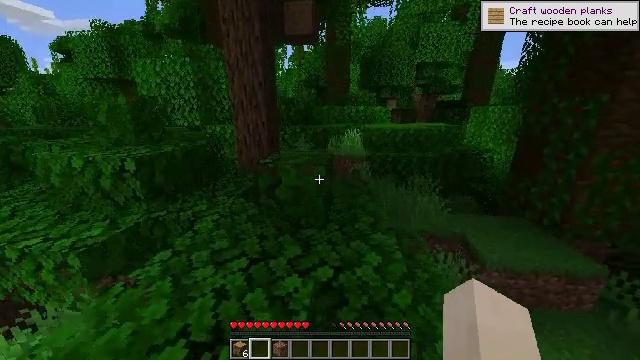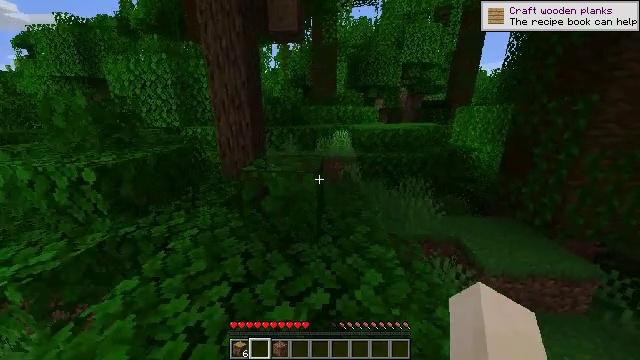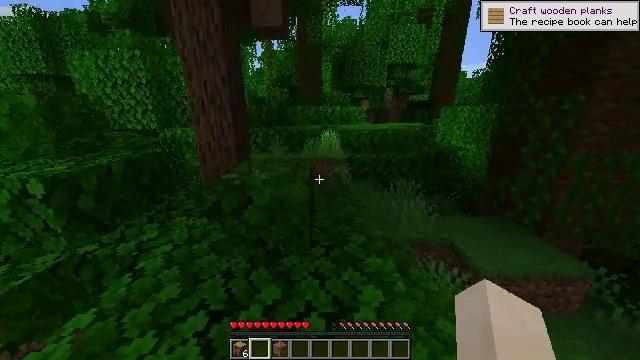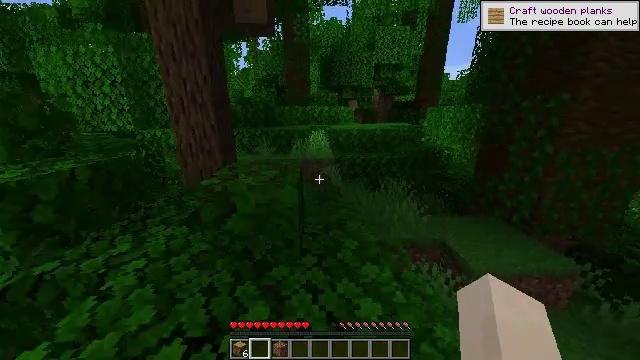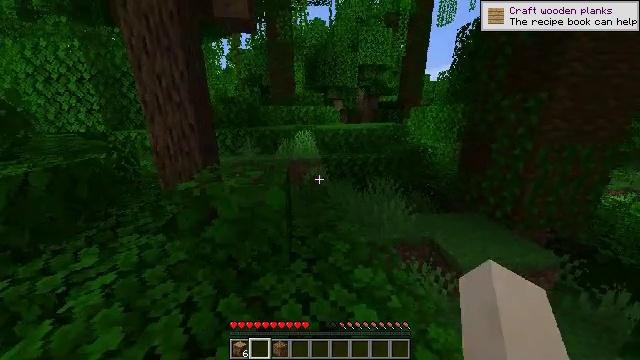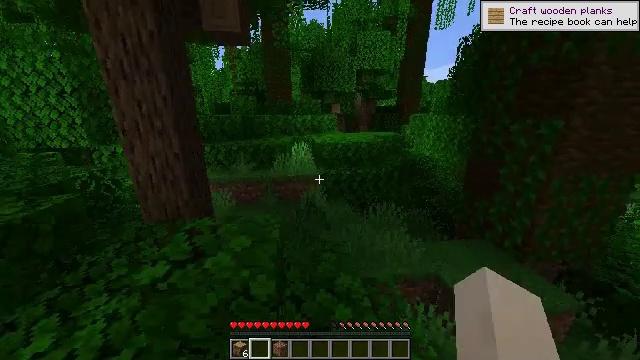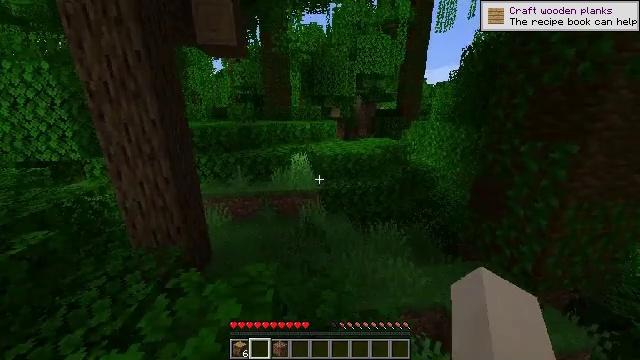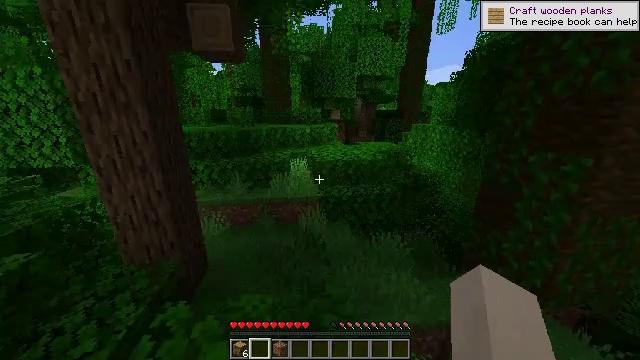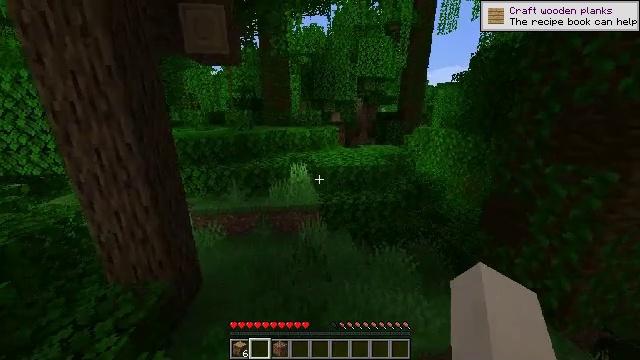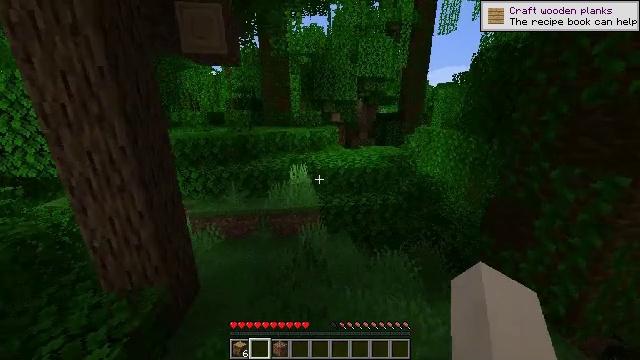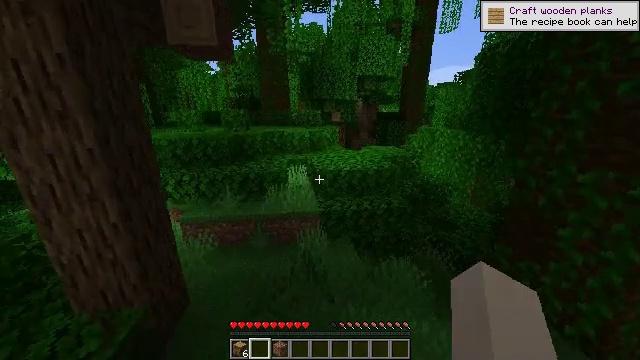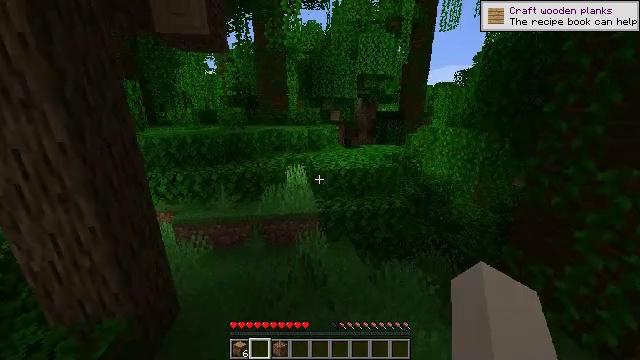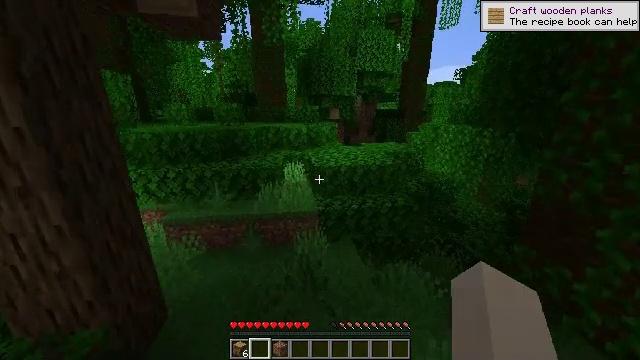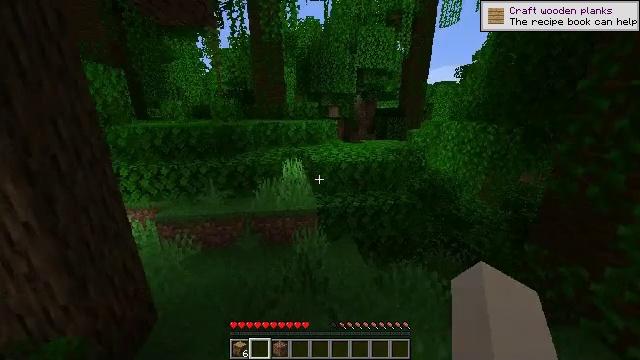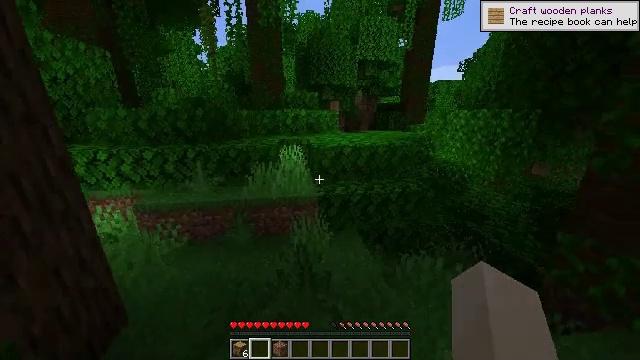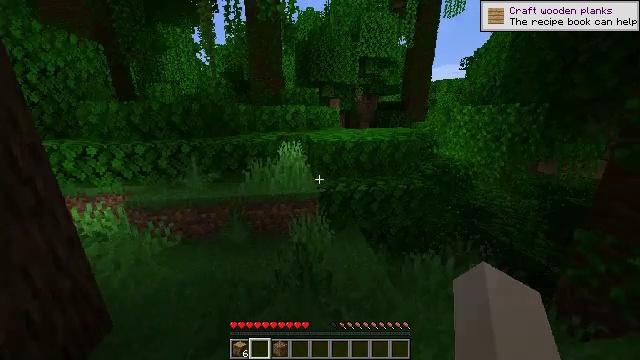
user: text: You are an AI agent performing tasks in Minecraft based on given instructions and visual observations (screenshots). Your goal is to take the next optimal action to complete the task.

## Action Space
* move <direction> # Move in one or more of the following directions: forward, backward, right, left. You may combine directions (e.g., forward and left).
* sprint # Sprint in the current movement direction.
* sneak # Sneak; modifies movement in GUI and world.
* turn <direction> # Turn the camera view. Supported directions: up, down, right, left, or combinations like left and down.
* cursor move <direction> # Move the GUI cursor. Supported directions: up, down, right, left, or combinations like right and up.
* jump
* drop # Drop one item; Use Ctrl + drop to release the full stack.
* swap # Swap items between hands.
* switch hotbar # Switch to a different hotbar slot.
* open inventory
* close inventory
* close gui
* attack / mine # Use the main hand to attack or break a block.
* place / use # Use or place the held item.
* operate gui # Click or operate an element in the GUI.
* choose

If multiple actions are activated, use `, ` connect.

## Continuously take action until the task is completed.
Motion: motion action
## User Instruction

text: Remove the tripwire from its position.
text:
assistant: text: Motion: move forward, turn right
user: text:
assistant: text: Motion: move forward, turn right
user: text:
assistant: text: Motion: move forward, turn right
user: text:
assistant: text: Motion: move forward, turn right, jump
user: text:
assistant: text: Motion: move forward, jump
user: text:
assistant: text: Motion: move forward, jump
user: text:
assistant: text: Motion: move forward, jump
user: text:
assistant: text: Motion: move forward
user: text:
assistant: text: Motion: move forward
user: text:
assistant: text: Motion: move forward
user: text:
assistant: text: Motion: move forward
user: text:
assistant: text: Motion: move forward
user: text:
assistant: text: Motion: move forward
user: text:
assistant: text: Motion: move forward
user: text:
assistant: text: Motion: move forward
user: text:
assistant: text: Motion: move forward
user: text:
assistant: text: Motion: move forward
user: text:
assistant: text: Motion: move forward
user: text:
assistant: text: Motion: move forward
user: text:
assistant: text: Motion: move forward, turn left
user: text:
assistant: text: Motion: move forward, turn left
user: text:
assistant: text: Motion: move forward, turn left
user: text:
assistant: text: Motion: move forward, turn left
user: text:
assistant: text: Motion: move forward, turn left
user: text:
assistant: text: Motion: move forward, turn left
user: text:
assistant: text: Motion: move forward, jump
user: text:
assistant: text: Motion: move forward, jump
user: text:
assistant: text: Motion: move forward, jump
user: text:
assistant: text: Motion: move forward
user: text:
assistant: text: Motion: move forward